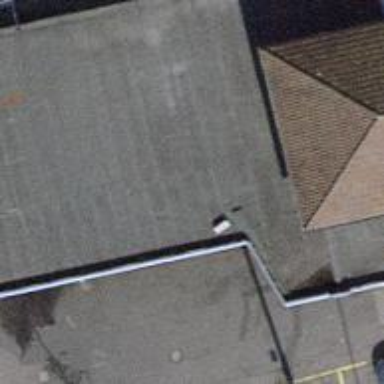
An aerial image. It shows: Car repair shop.